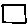
Label: square